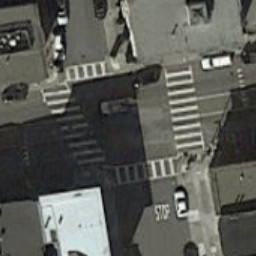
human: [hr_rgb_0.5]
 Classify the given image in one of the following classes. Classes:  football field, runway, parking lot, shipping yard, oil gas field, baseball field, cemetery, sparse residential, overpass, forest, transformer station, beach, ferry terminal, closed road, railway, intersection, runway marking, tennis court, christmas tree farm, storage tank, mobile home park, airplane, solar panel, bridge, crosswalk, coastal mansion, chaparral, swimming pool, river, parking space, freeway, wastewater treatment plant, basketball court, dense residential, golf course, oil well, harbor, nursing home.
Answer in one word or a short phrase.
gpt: crosswalk